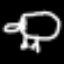
Label: frog